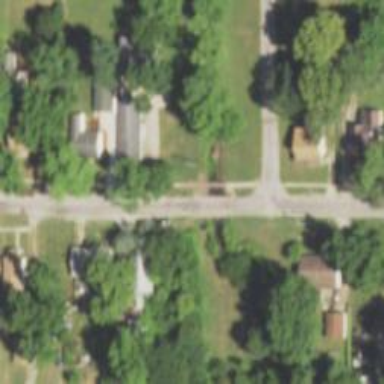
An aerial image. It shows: Residential road with asphalt surface and sidewalk on the left side.